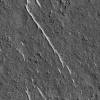
Atmospheric dust classification: not_dusty